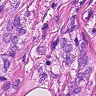
Metastatic tissue present: yes